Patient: sex M, age 78
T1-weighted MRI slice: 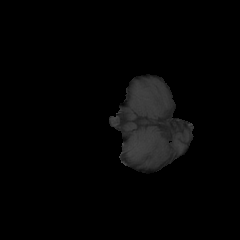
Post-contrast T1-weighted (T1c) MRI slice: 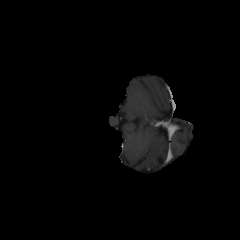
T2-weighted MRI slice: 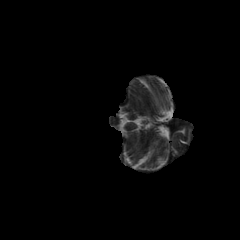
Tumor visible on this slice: no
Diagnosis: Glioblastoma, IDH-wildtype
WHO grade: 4